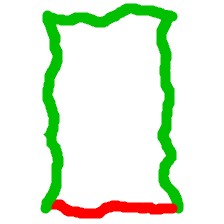
Shape: rectangle